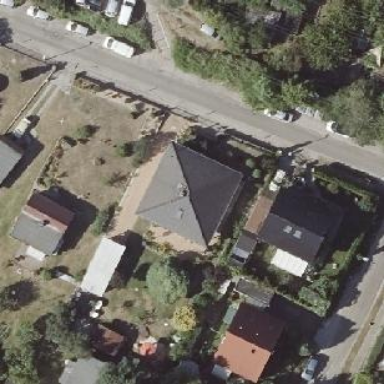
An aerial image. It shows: Detached building with hipped roof shape.